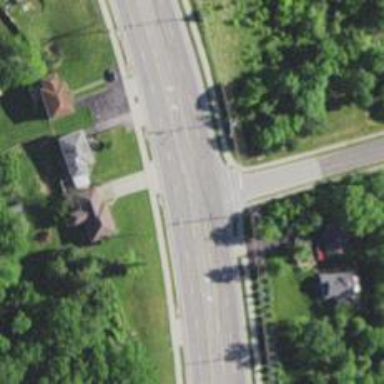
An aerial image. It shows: Secondary road.